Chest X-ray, AP view. Patient: 42 years old, sex M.
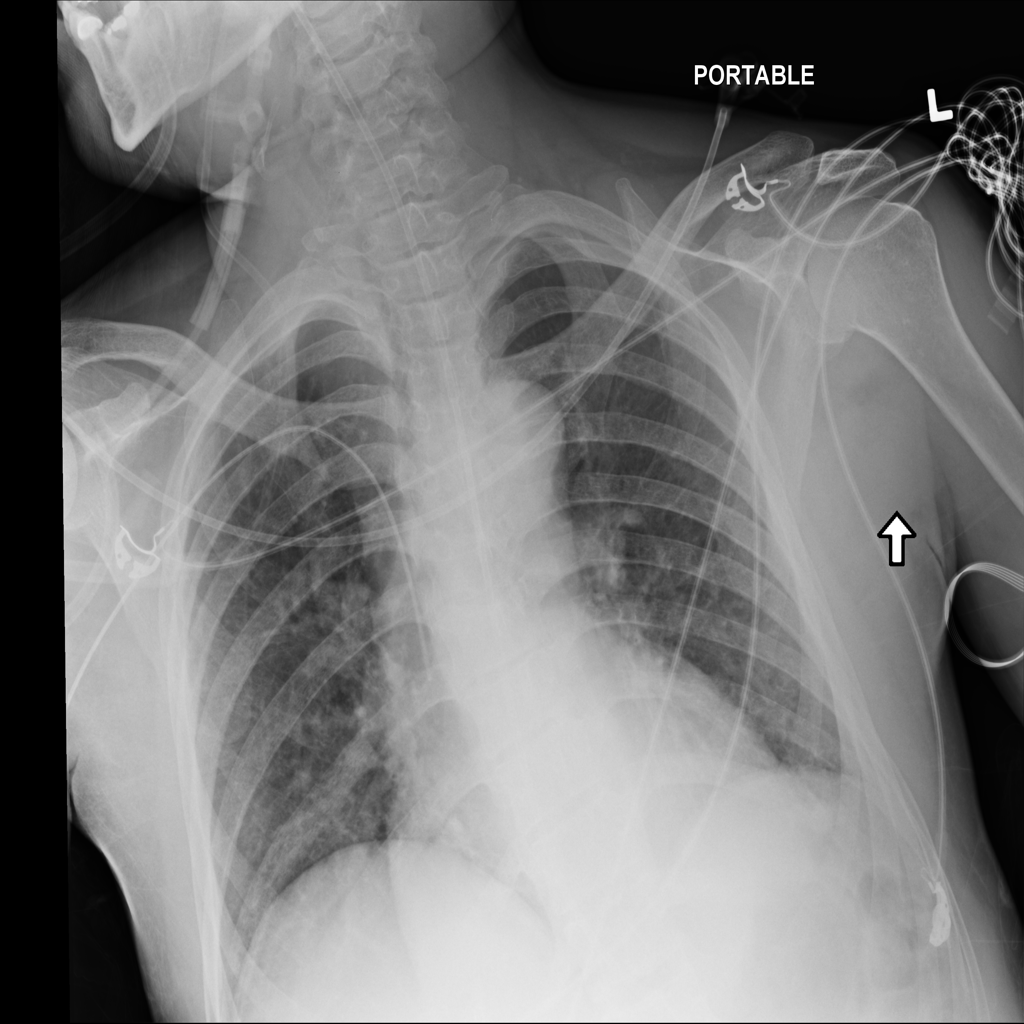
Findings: Infiltration